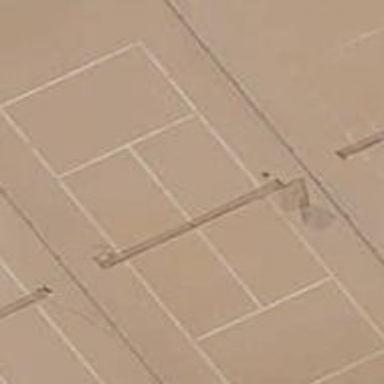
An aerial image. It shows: Tennis court on pitch designated for leisure land.